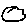
Label: cloud